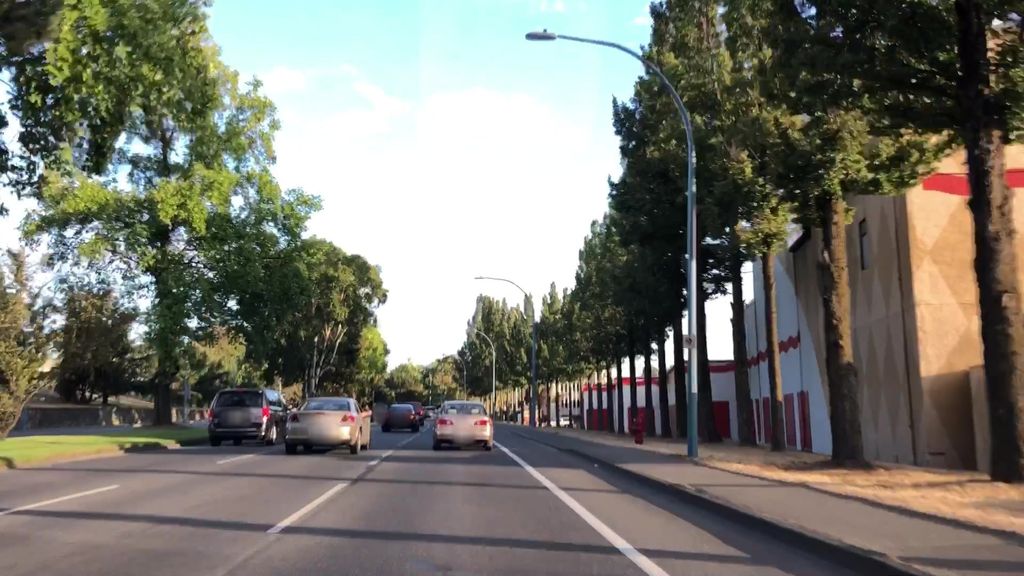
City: victoria